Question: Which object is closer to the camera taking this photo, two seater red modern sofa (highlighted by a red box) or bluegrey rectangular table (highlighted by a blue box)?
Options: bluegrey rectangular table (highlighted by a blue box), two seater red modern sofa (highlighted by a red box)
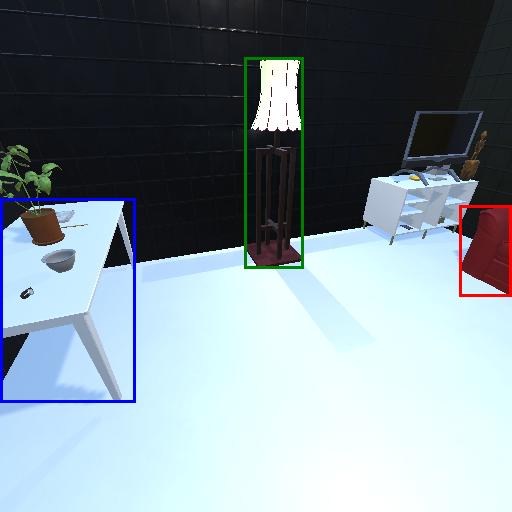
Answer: bluegrey rectangular table (highlighted by a blue box)